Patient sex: F
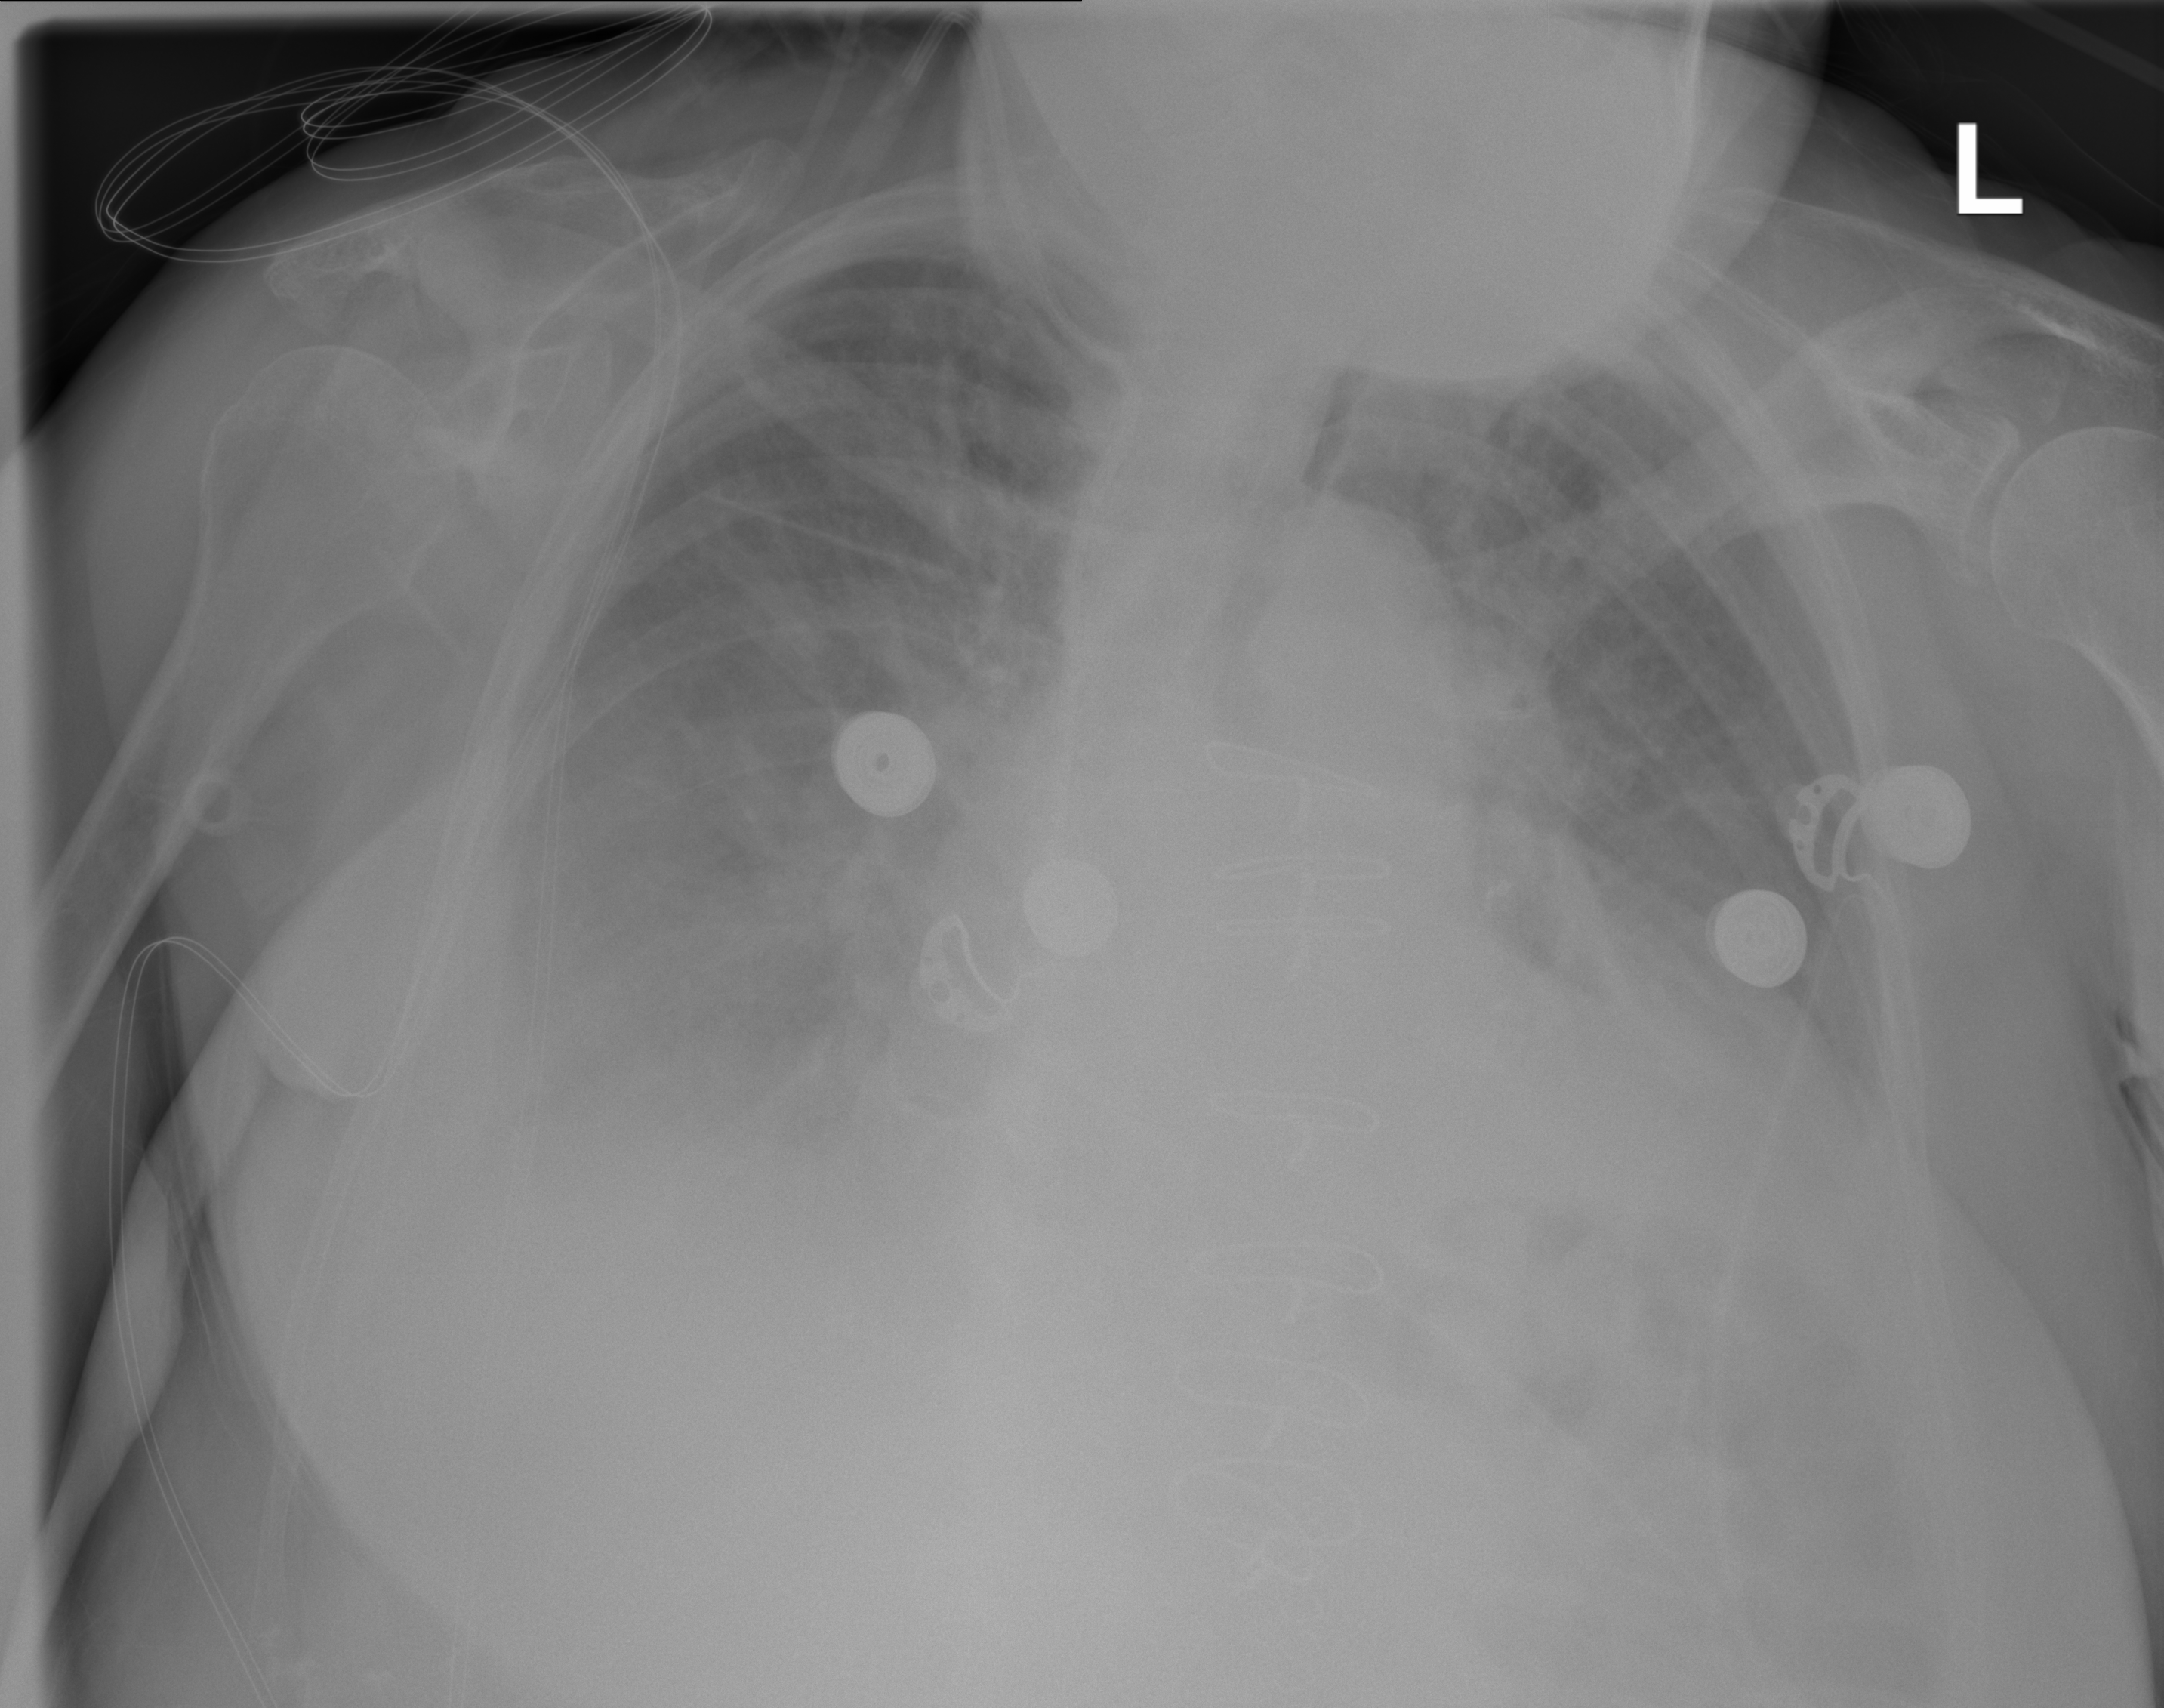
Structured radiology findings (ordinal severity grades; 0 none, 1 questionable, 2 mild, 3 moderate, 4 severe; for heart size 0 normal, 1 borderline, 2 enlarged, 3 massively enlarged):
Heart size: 2
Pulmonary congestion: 2
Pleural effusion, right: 2
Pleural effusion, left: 2
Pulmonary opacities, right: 0
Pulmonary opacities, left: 0
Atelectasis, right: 2
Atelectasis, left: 2